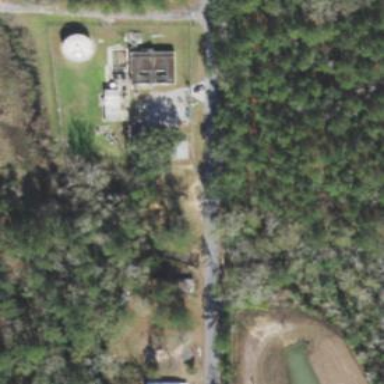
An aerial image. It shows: View of wastewater plant.